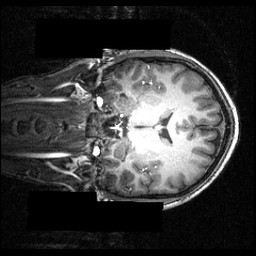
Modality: T1w
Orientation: coronal
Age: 16
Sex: male
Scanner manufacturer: siemens
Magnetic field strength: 3.951 T
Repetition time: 1.5 s
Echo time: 0.00335 s